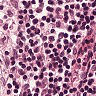
Metastatic tissue present: no